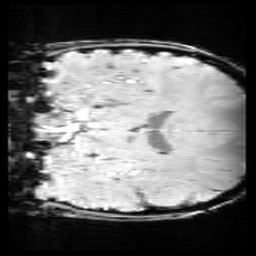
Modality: SWI
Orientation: coronal
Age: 13
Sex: male
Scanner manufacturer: siemens
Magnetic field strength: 3 T
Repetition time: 0.027 s
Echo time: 0.02 s